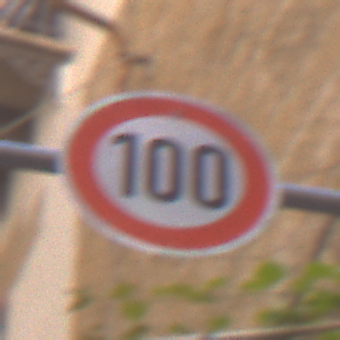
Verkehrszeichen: Geschwindigkeit100
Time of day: MorningAfternoon
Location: Outdoor (Urban)
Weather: Clear
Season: NotSpecified
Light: Natural